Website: walmart
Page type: payment
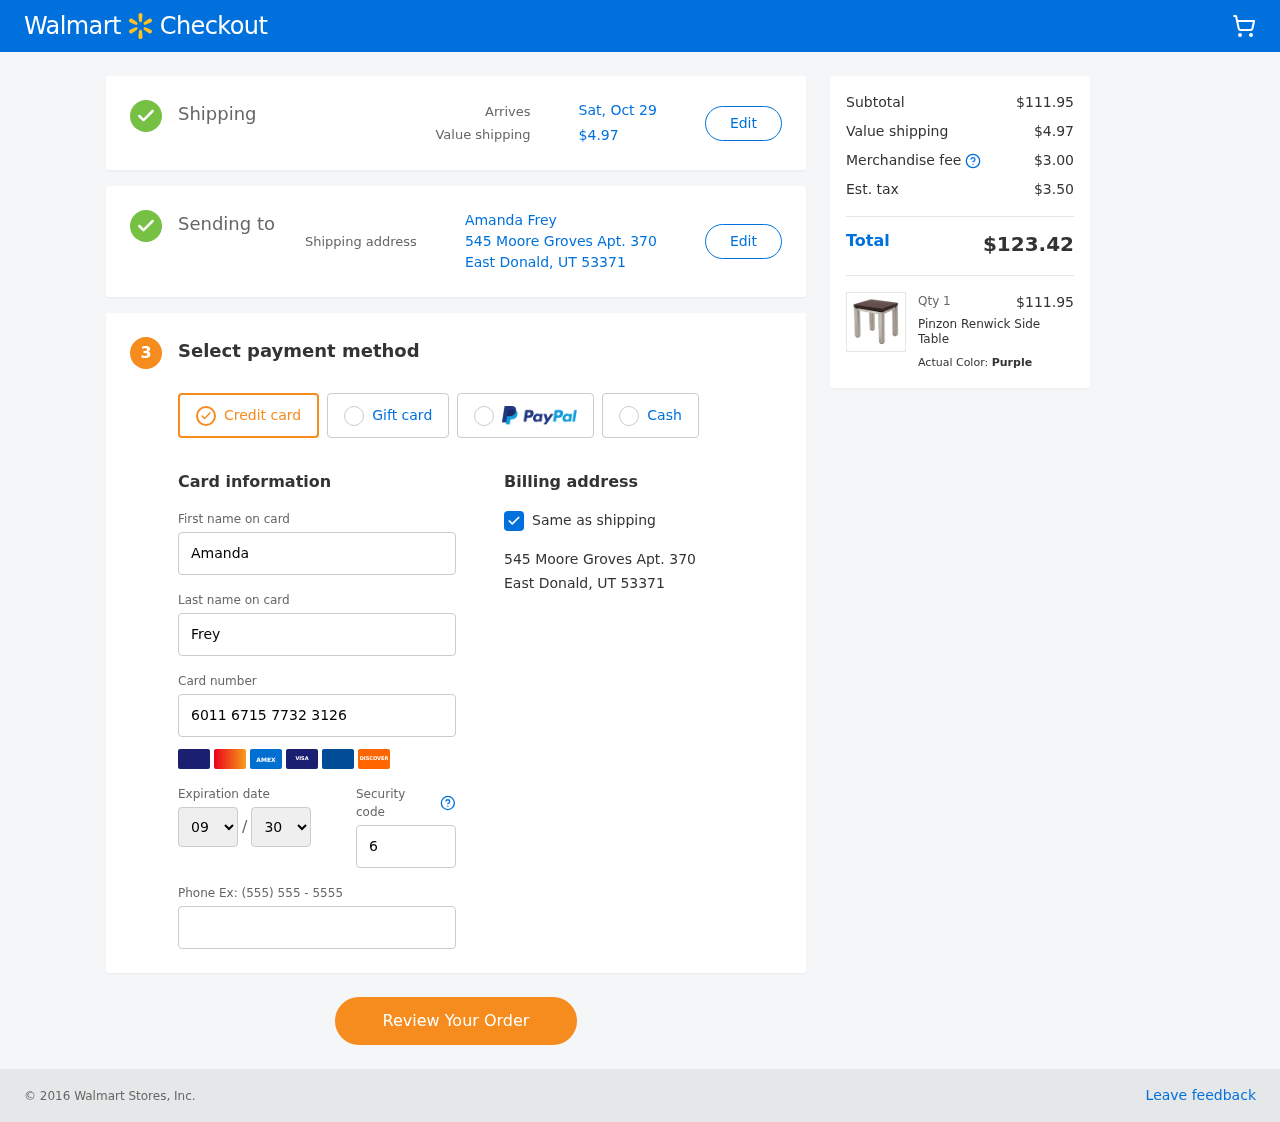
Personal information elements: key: PII_CARD_EXPIRY_MONTH
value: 09
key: PII_CARD_EXPIRY_YEAR
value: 30
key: PII_CITY_STATE_ZIP
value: East Donald, UT 53371
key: PII_FULLNAME
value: Amanda Frey
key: PII_STREET
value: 545 Moore Groves Apt. 370
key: PII_FIRSTNAME
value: Amanda
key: PII_LASTNAME
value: Frey
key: PII_CARD_NUMBER
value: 6011 6715 7732 3126
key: PII_CARD_CVV
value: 655
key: PII_PHONE
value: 7673657216
Product elements: key: PRODUCT1_NAME
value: Pinzon Renwick Side Table
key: PRODUCT1_PRICE
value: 111.95
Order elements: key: ORDER_DELIVERY_DATE
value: Sat, Oct 29
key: ORDER_SHIPPING_COST
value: $4.97
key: ORDER_SUBTOTAL
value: $111.95
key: ORDER_MERCHANDISE_FEE
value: $3.00
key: ORDER_TAX
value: $3.50
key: ORDER_TOTAL
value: $123.42
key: ORDER_NUM_ITEMS
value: Qty 1